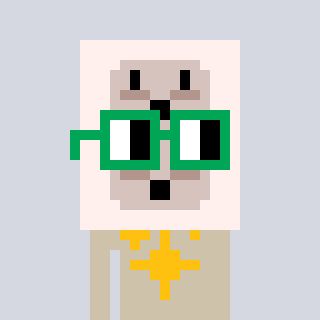
a pixel art character with square green glasses, a outlet-shaped head and a bege-colored body on a cool background